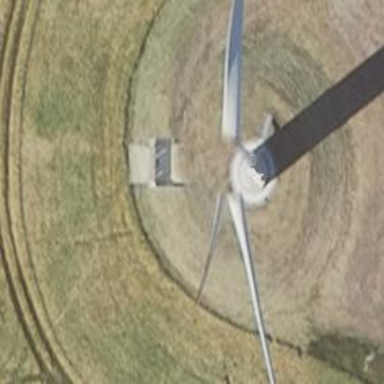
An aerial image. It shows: Wind generator manufactured by Vestas.